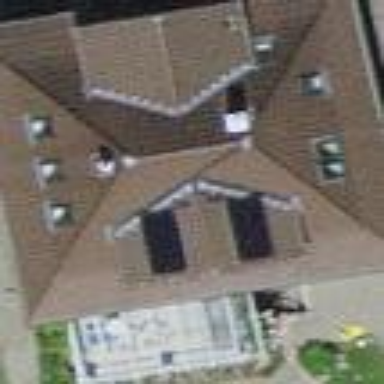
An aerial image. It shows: Hipped roof house.